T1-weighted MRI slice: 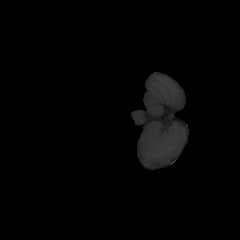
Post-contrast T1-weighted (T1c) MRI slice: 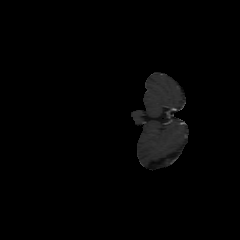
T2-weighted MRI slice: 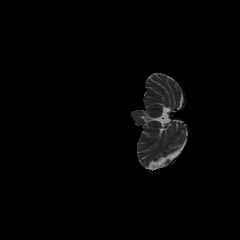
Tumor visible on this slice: no